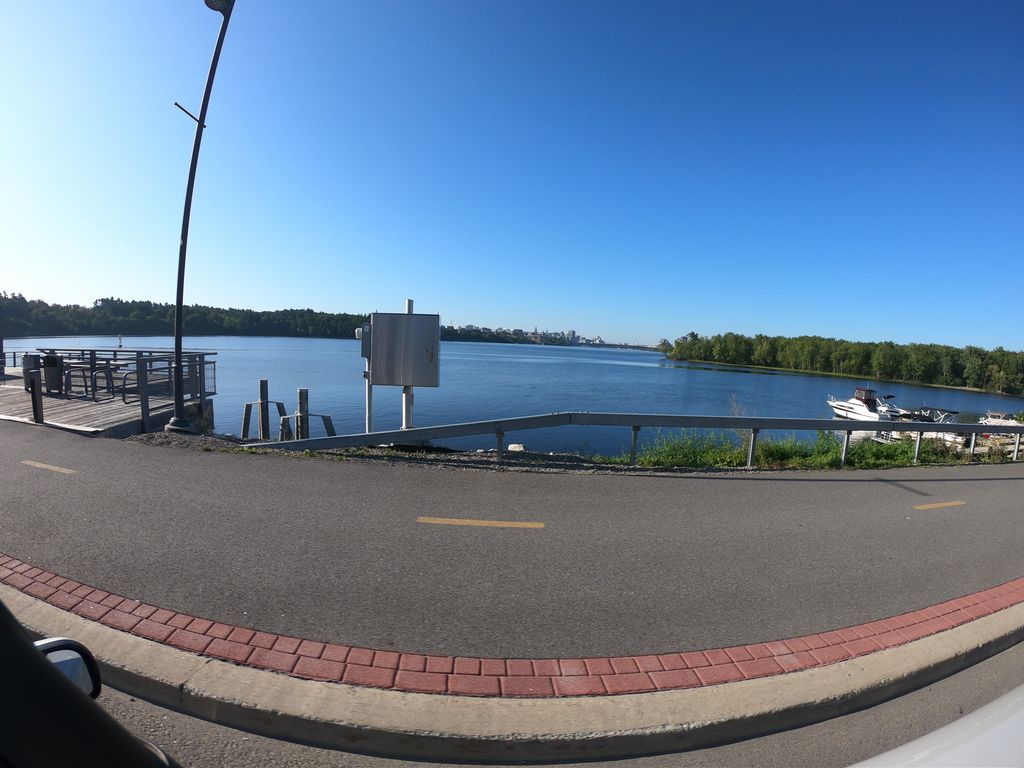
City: ottawa-gatineau